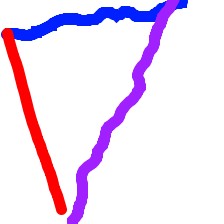
Shape: triangle